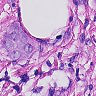
Metastatic tissue present: yes